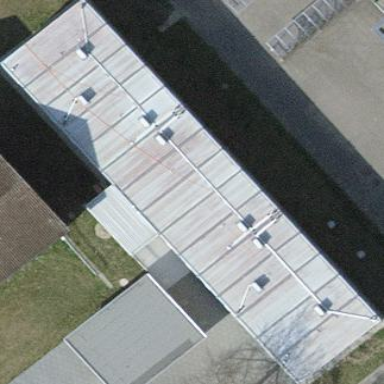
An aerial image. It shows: School building.